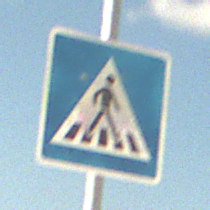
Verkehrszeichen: FussgaengerueberwegLinks
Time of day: Midday
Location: Outdoor (Beach)
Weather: PartlyCloudy
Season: NotSpecified
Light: Natural